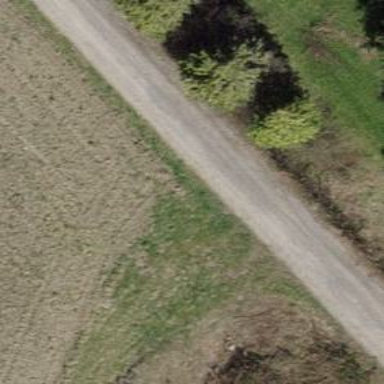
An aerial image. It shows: Gravel track road.